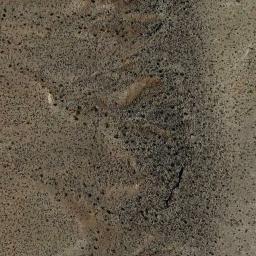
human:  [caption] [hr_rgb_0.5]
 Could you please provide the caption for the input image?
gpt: A lot of chaparrals of different sizes grow on the wasteland .

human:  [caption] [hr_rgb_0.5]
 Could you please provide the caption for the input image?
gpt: There are two trees in this desert .

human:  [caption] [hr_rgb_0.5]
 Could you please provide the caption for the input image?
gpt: Chaparral is small and densely distributed in the sand .

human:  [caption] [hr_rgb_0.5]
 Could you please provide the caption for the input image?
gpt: There are many bushes make up the chaparral in the bare land .

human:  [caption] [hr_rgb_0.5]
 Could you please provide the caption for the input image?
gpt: The chaparral is not evenly distributed .